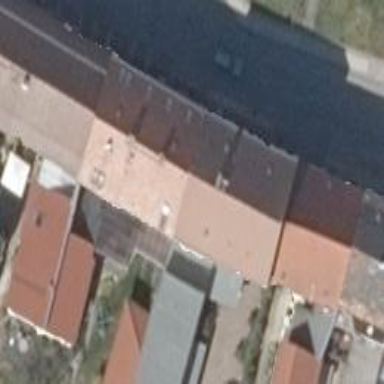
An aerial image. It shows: Gabled building with roof made of roof tiles.